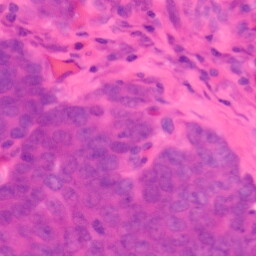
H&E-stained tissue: Colon